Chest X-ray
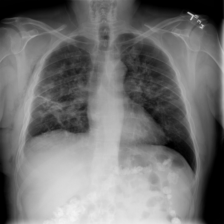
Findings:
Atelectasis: negative
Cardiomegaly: negative
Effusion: negative
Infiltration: negative
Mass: negative
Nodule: negative
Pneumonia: negative
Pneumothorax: positive
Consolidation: negative
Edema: negative
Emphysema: positive
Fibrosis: negative
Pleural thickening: negative
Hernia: negative